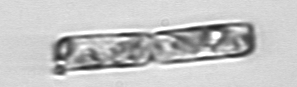
Label: Guinardia_delicatula